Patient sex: M
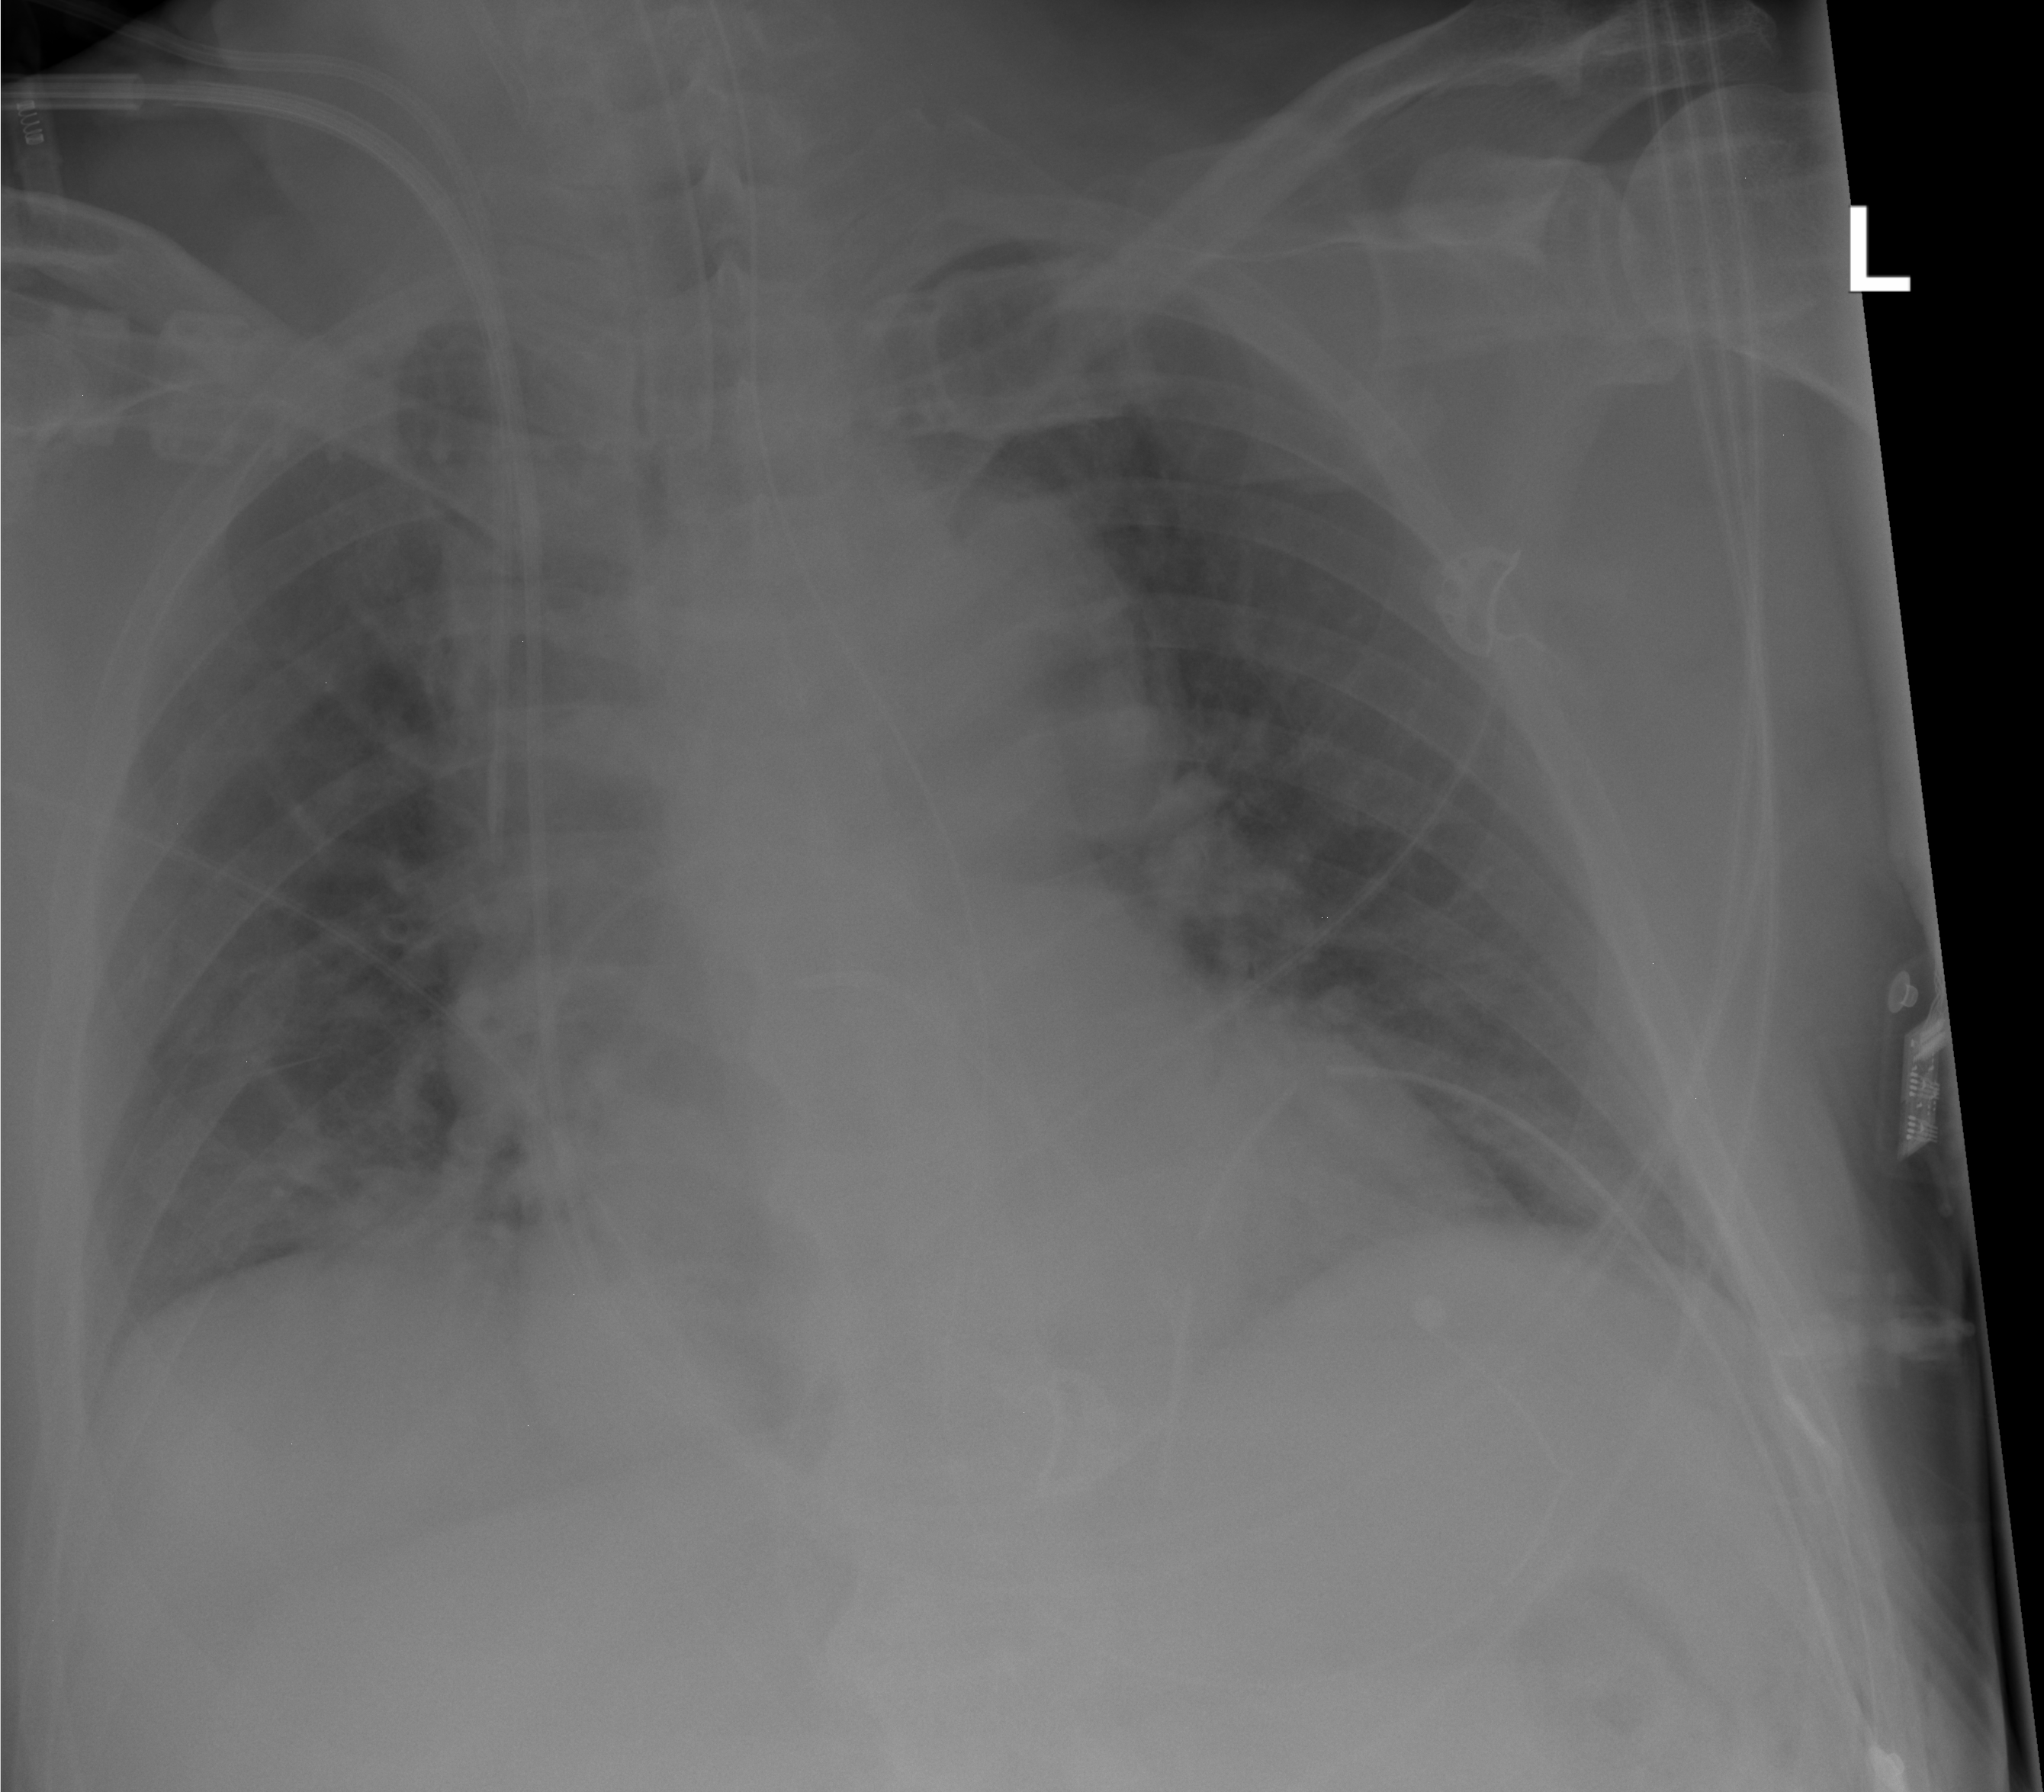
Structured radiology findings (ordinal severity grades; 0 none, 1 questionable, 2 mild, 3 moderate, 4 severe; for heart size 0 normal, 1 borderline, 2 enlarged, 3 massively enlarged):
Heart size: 2
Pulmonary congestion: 0
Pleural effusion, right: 0
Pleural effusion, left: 0
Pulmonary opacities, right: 2
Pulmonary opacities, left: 0
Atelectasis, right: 0
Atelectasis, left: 0